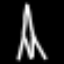
Label: The Eiffel Tower